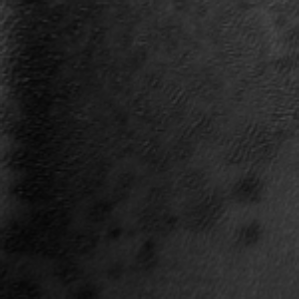
Label: frost